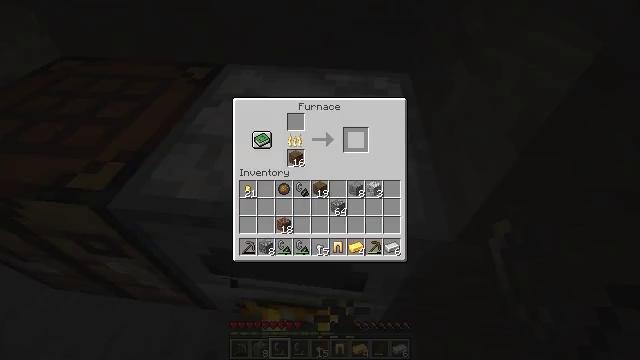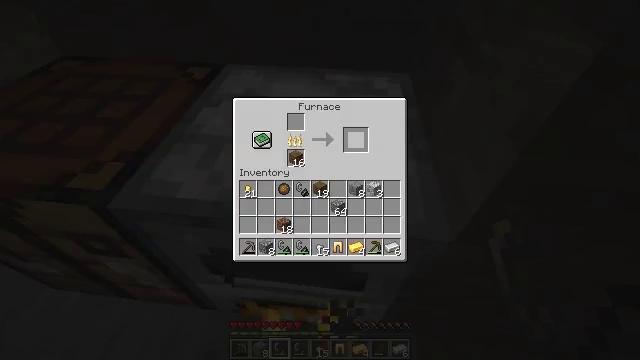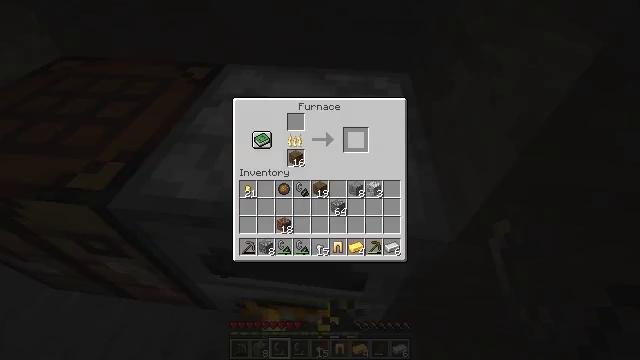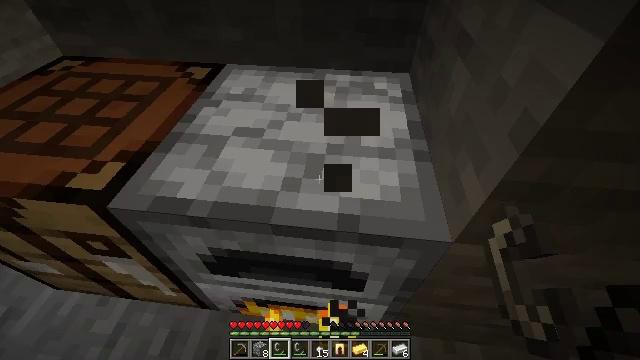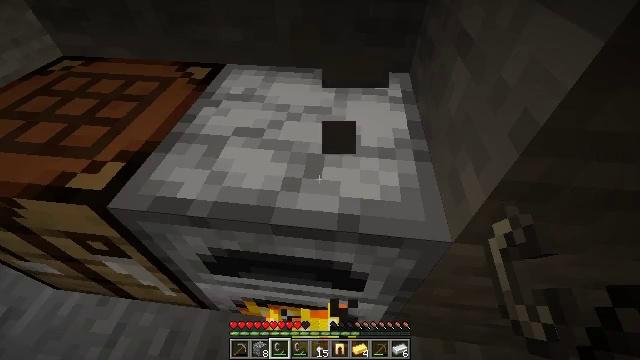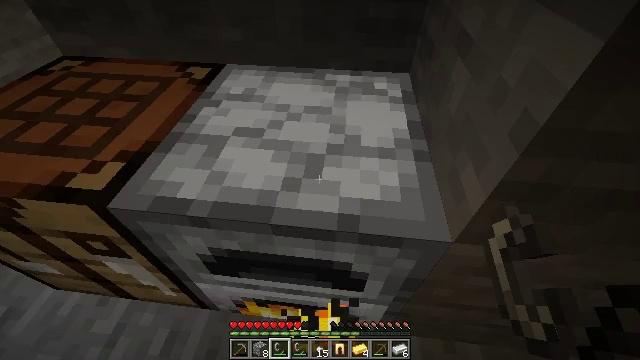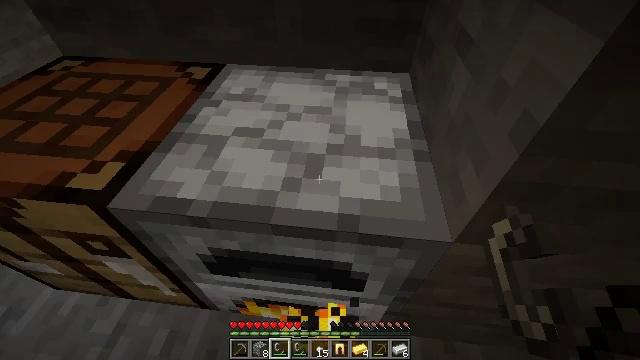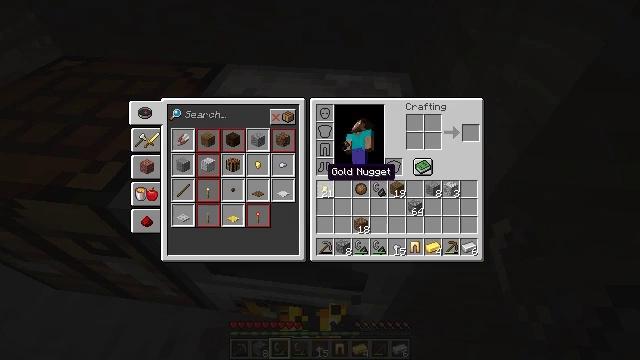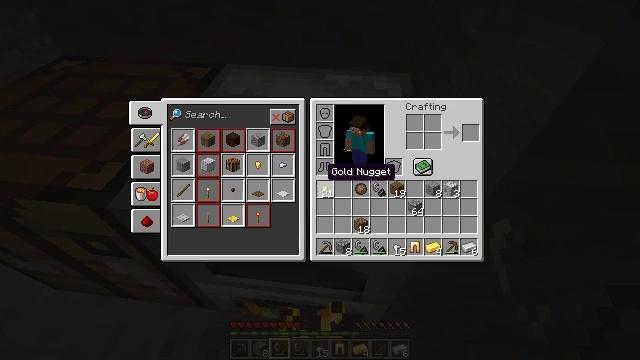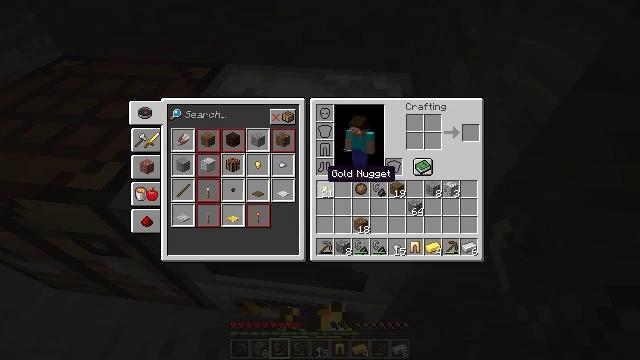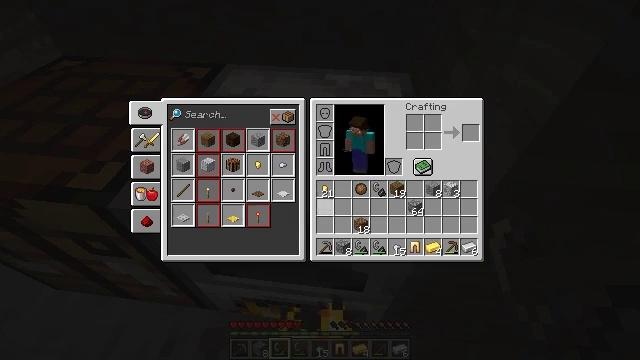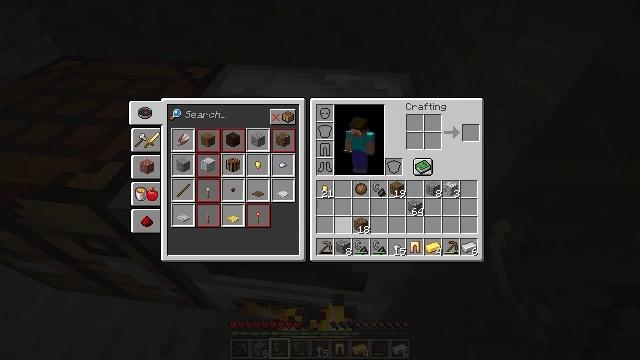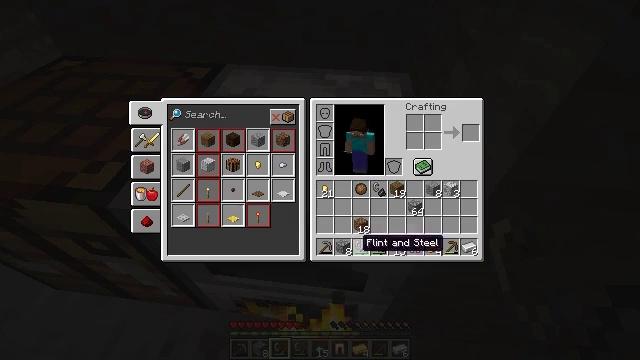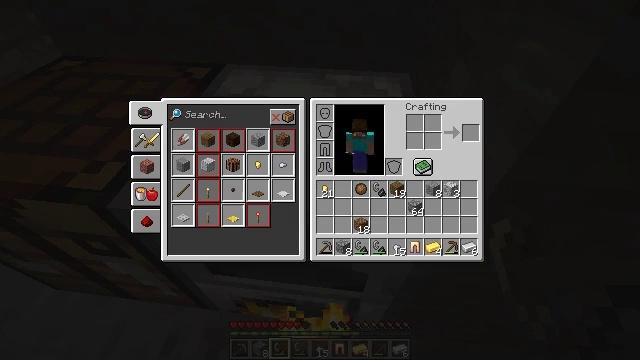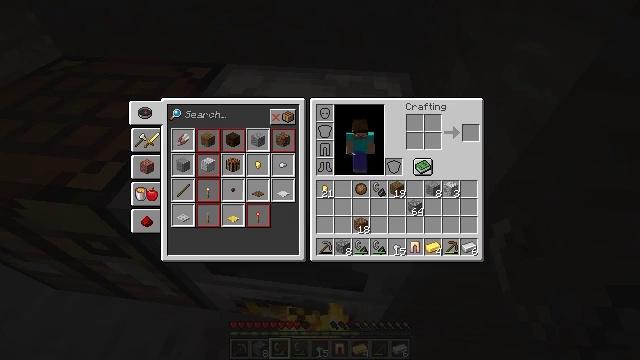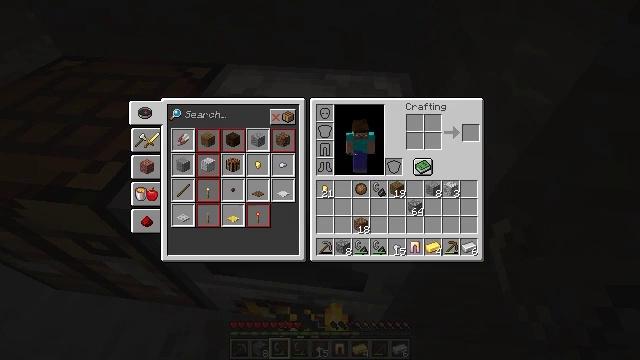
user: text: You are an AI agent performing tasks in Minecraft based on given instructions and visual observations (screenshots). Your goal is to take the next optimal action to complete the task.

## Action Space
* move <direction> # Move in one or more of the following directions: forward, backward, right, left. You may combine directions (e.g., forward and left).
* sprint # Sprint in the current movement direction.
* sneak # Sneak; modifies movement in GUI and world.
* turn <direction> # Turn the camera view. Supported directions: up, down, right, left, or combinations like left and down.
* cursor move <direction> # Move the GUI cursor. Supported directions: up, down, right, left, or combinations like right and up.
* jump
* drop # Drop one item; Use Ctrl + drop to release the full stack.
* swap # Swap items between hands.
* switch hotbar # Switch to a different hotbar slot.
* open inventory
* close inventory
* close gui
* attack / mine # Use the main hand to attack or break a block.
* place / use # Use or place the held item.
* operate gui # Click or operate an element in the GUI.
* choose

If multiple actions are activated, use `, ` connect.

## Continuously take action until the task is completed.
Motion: motion action
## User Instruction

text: Remove a fire charge from the inventory.
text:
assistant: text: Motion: sneak, open gui
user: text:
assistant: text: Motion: no_op
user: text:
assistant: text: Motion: no_op
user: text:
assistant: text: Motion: close gui
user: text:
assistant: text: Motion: no_op
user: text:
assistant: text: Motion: no_op
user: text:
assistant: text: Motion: open inventory
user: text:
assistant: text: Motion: open inventory
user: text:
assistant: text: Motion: open inventory
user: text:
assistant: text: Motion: cursor move down
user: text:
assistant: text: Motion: cursor move right and down
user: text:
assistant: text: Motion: cursor move right and down
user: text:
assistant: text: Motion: cursor move right and down
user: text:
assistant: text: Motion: no_op
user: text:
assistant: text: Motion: sneak, cursor move right
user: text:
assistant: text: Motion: sneak, cursor move right
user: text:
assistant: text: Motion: sneak, cursor move right
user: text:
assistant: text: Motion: sneak
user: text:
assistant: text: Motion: sneak
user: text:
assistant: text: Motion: sneak
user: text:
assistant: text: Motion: sneak
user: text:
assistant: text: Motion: sneak
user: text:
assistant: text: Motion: sneak
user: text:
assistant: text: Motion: sneak, choose
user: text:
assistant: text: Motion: sneak, choose
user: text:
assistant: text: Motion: sneak, choose
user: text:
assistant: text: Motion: sneak
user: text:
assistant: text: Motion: sneak
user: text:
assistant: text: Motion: sneak
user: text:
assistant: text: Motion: sneak